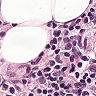
Metastatic tissue present: yes